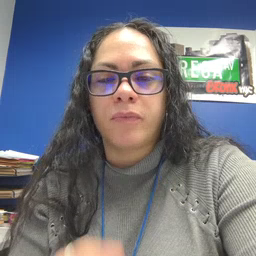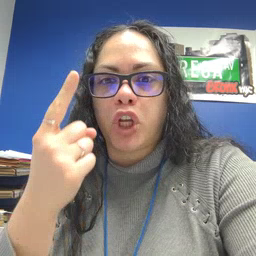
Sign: first